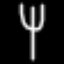
Label: fork